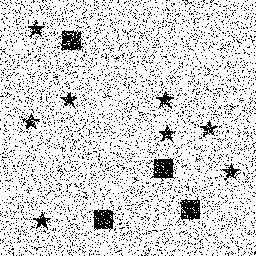
Squares: 4
Triangles: 0
Stars: 8
Total shapes: 12